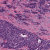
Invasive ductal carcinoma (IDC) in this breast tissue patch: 1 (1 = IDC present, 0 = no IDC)